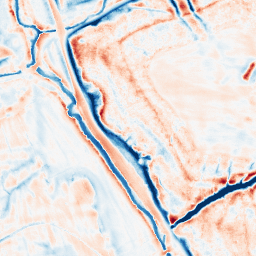
Category: edge_preserving
Decomposition family: bilateral
Decomposition parameters: d: 21
sigma_color: 75
sigma_space: 50
Upsampling method: quintic
Upsampling parameters: scale: 4
Upsampling scale: 4